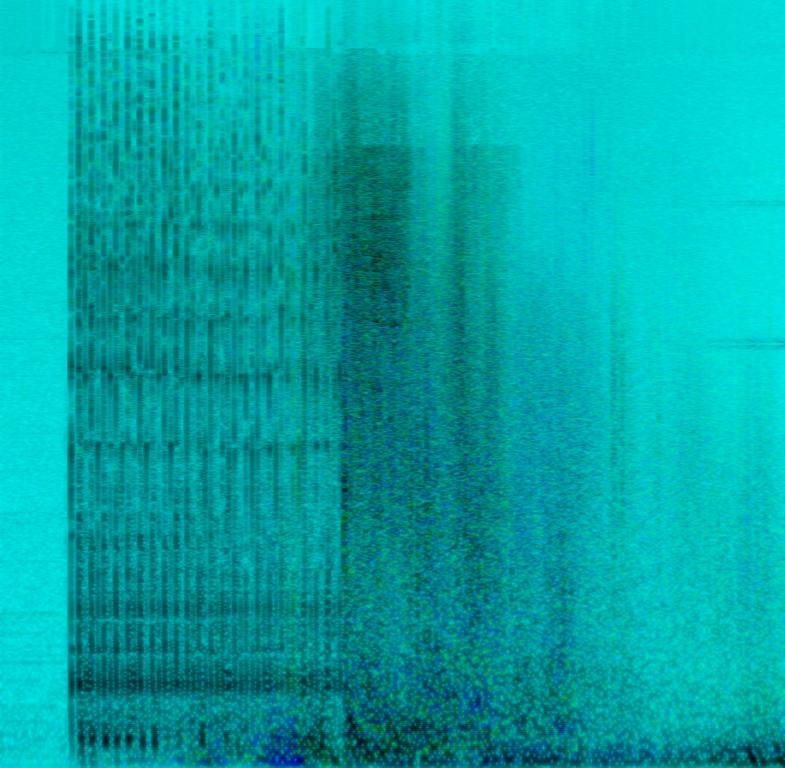
The low quality recording features Muffled drum roll followed by a widely spread explosion sound effect. The recording is noisy and it sounds scary.